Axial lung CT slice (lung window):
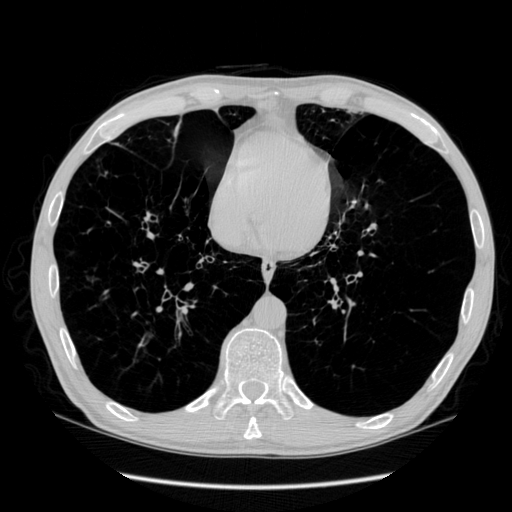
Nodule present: no